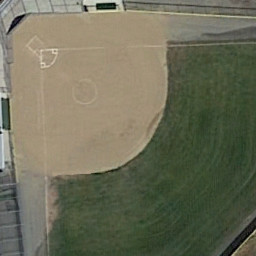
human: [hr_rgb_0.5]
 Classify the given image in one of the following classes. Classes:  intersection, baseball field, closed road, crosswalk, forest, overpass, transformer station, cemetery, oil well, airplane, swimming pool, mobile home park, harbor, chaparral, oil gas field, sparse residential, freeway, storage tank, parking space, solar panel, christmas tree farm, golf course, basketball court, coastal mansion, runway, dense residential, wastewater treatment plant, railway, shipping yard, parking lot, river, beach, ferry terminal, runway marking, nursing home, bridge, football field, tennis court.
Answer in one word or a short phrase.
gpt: baseball field